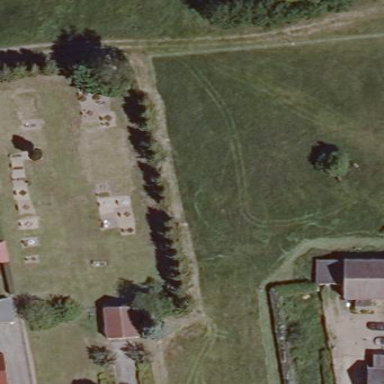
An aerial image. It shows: Cemetery.